Question: Using the new API for OpenCV 2.3, I am having trouble assigning values to a Mat array (or say image) inside a loop. Here is the code snippet which I am using;
'''
int paddedHeight = 256 + 2*padSize;
int paddedWidth = 256 + 2*padSize;
int n = 266; // padded height or width
cv::Mat fx = cv::Mat(paddedHeight,paddedWidth,CV_64FC1);
cv::Mat fy = cv::Mat(paddedHeight,paddedWidth,CV_64FC1);
float value = -n/2.0f;
for(int i=0;i<n;i++)
{
for(int j=0;j<n;j++)
fx.at<cv::Vec2d>(i,j) = value++;
value = -n/2.0f;
}
meshElement = -n/2.0f;
for(int i=0;i<n;i++)
{
for(int j=0;j<n;j++)
fy.at<cv::Vec2d>(i,j) = value;
value++;
}
'''
Now in the first loop as soon as j = 133, I get an exception which seems to be related to depth of the image, I cant figure out what I am doing wrong here.
Please Advise! Thanks!

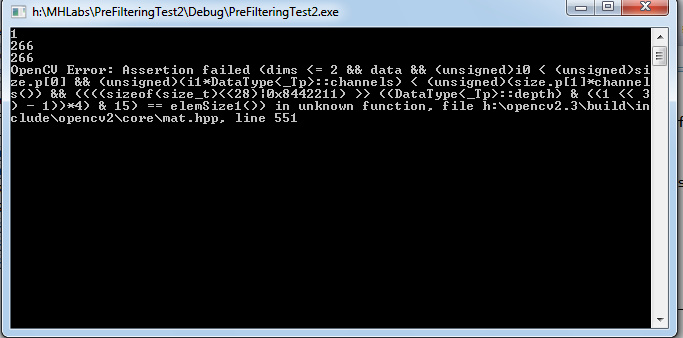
Answer: You are accessing the data as 2-component double vector (using '.at<cv::Vec2d>()'), but you created the matrices to contain only 1 component doubles (using 'CV_64FC1'). Either create the matrices to contain two components per element (with 'CV_64FC2') or, what seems more appropriate to your code, access the values as simple doubles, using '.at<double>()'. This explodes exactly at j=133 because that is half the size of your image and when treated as containing 2-component vectors when it only contains 1, it is only half as wide.
Or maybe you can merge these two matrices into one, containing two components per element, but this depends on the way you are going to use these matrices in the future. In this case you can also merge the two loops together and really set a 2-component vector:
'''
cv::Mat f = cv::Mat(paddedHeight,paddedWidth,CV_64FC2);
float yValue = -n/2.0f;
for(int i=0;i<n;i++)
{
float xValue = -n/2.0f;
for(int j=0;j<n;j++)
{
f.at<cv::Vec2d>(i,j)[0] = xValue++;
f.at<cv::Vec2d>(i,j)[1] = yValue;
}
++yValue;
}
'''
This might produce a better memory accessing scheme if you always need both values, the one from fx and the one from fy, for the same element.